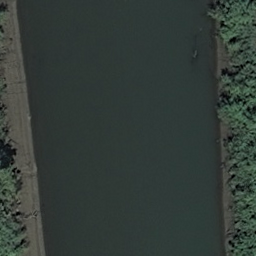
Label: river